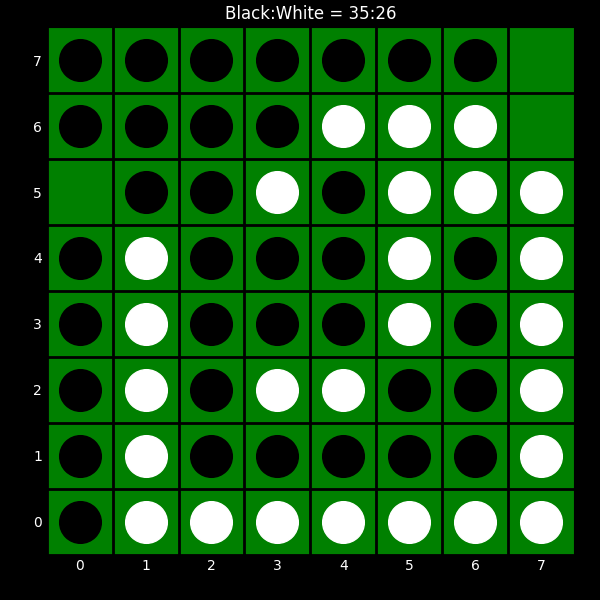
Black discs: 35
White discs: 26